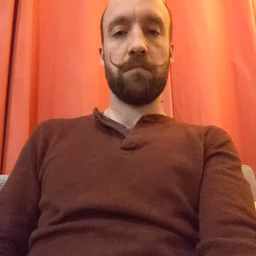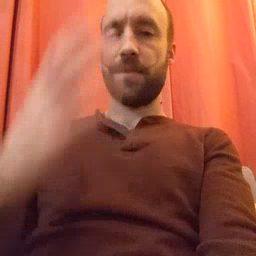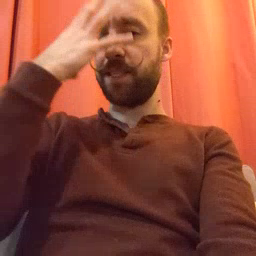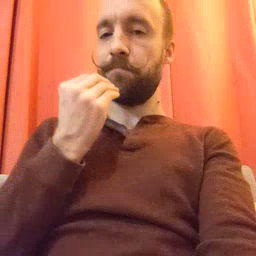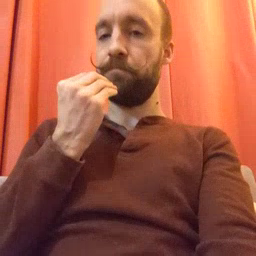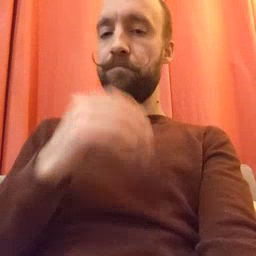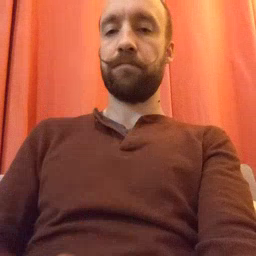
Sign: sleep